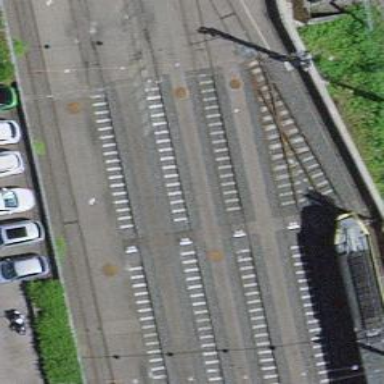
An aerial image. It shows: Tram railway service yard with electrified contact line.